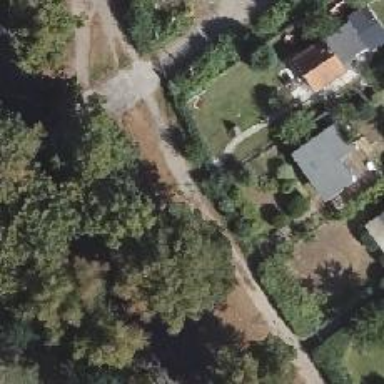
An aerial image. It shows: Footway along the road.